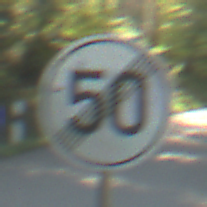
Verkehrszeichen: EndeGeschwindigkeit50
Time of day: MorningAfternoon
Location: Outdoor (Nature)
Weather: Clear
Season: NotSpecified
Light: Natural